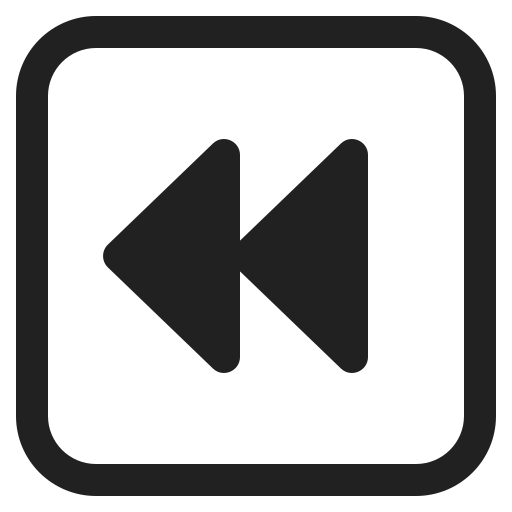
fast reverse button high contrast